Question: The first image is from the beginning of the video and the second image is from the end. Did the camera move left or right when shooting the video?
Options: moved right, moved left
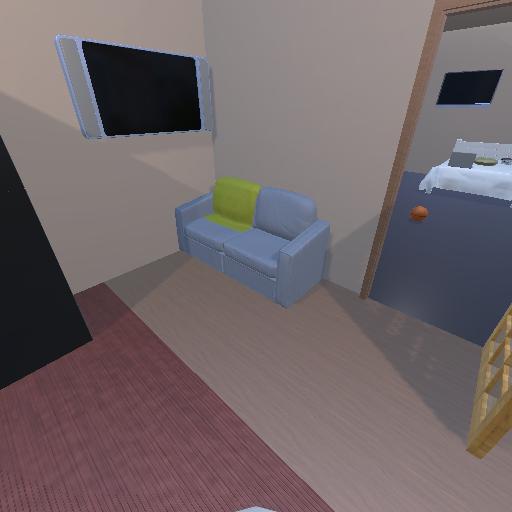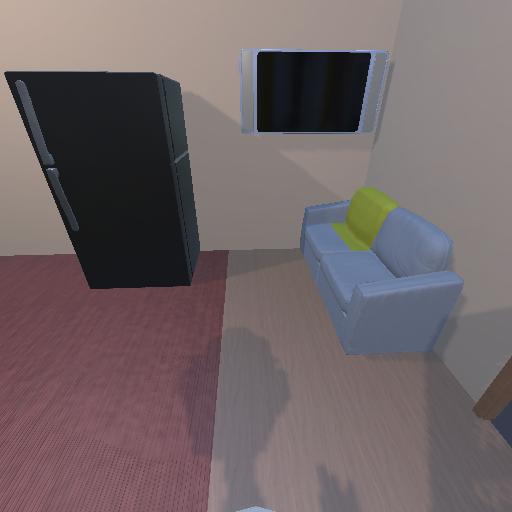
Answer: moved right